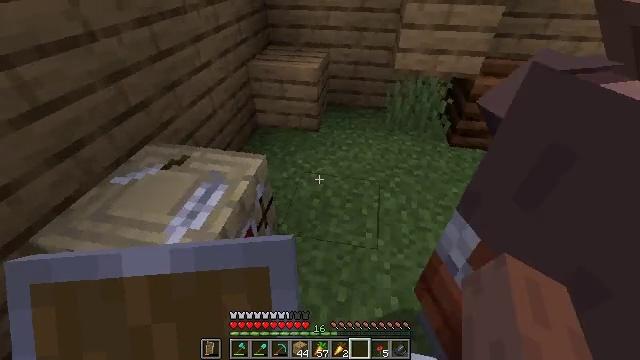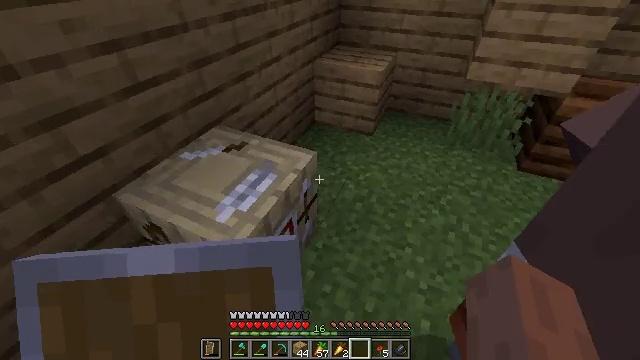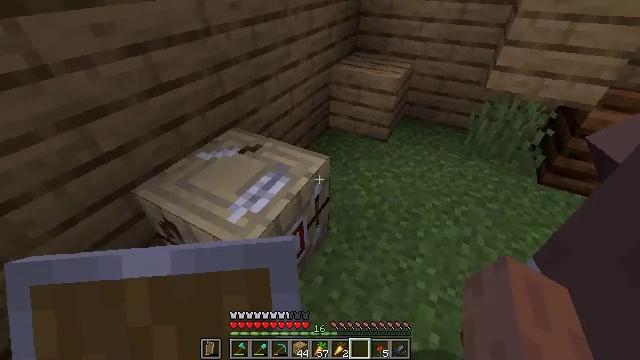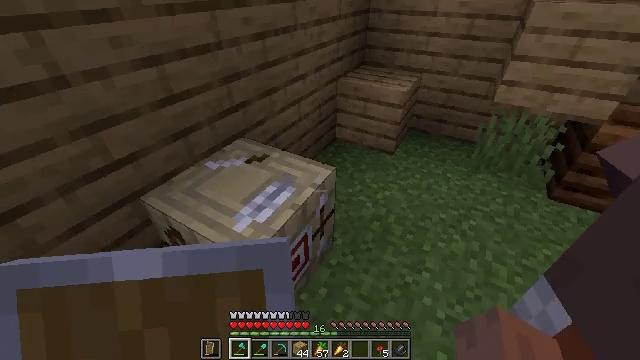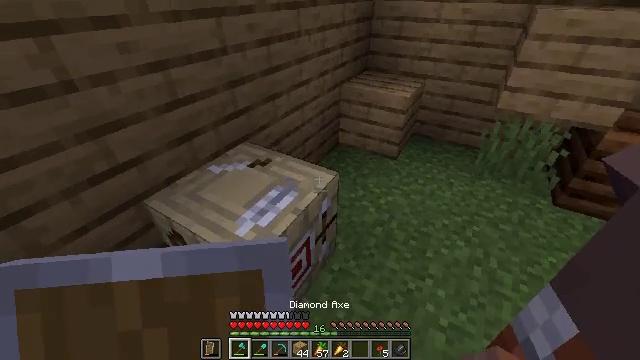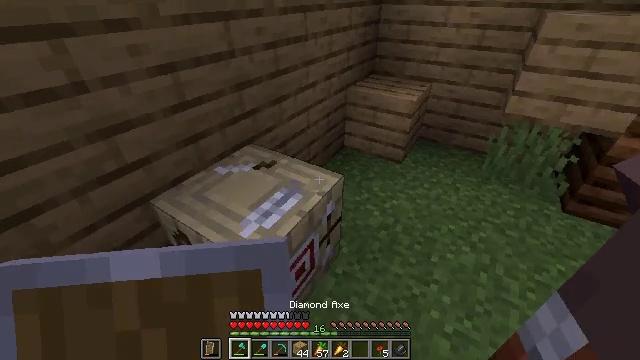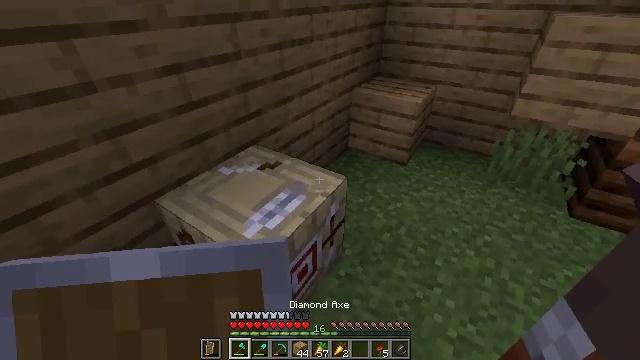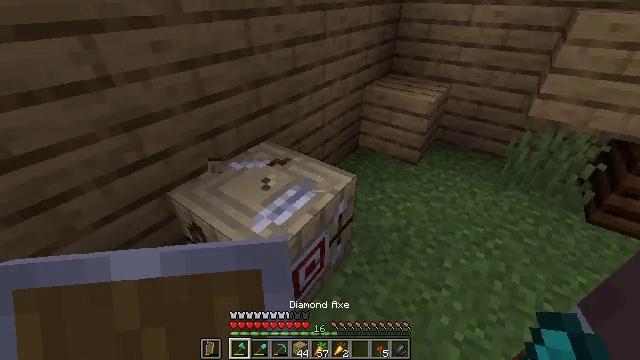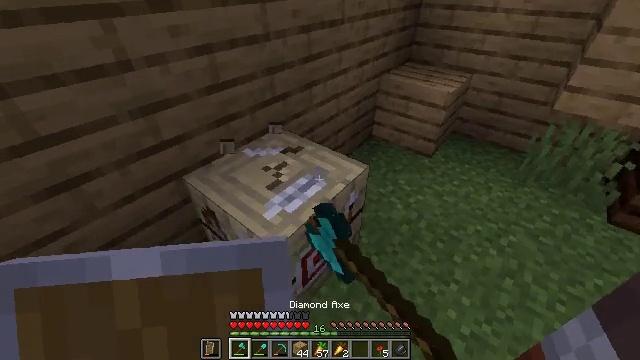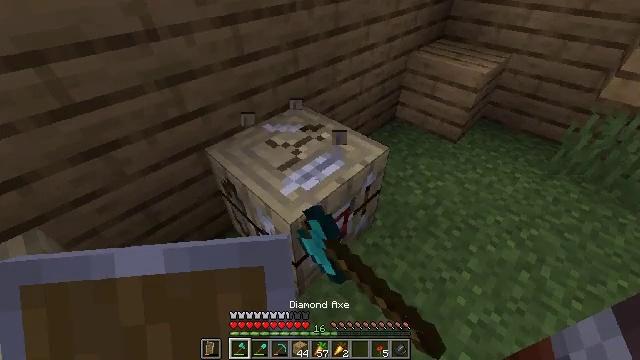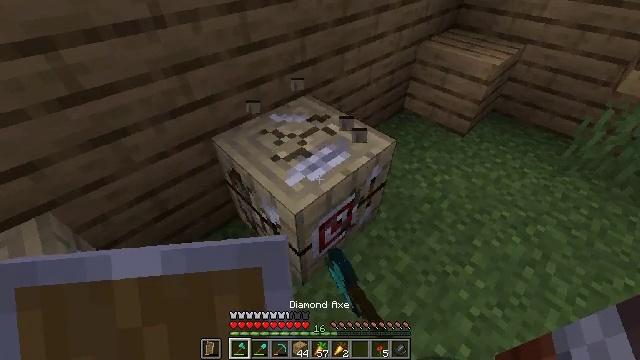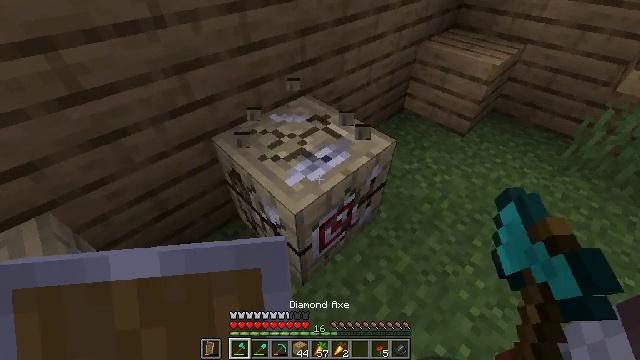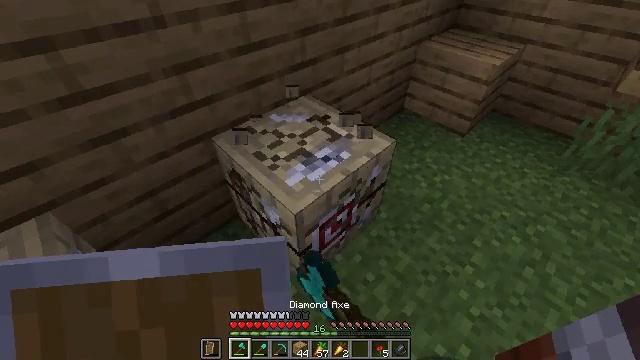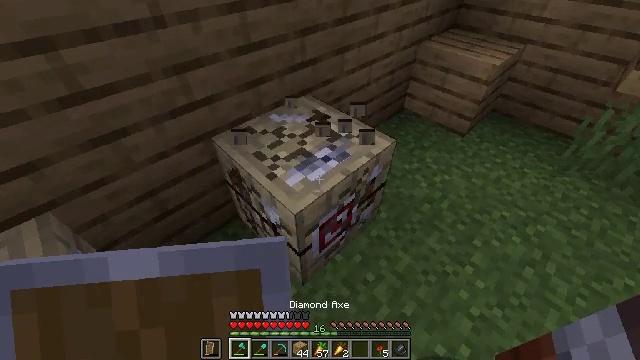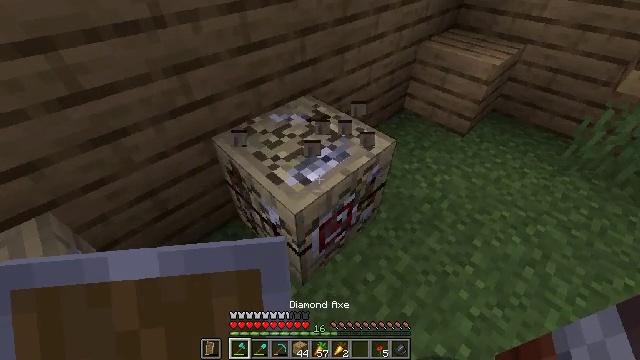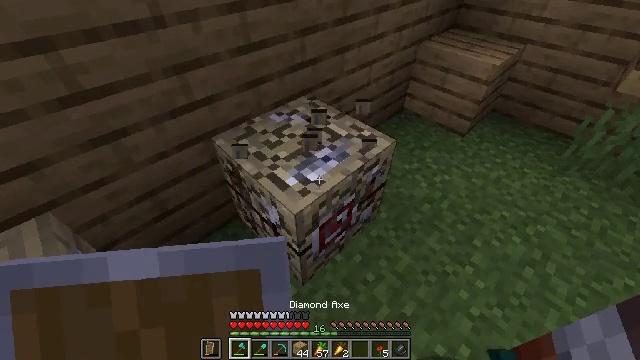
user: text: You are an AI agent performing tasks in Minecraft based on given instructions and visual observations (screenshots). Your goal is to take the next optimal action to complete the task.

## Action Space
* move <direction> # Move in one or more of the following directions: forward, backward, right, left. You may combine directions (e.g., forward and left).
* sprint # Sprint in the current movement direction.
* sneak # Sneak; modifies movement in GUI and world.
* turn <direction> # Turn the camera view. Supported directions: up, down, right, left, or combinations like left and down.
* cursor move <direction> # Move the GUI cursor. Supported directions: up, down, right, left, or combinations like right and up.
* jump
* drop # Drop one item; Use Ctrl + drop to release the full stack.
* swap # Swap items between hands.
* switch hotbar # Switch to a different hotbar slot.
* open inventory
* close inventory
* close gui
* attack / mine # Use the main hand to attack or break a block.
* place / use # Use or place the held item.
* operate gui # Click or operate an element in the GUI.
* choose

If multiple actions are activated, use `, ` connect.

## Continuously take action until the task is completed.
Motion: motion action
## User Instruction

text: Mine block fletching table.
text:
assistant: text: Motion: turn left
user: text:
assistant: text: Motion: turn left and up
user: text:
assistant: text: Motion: turn left and up, switch to hotbar 1
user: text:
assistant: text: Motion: turn up, switch to hotbar 1
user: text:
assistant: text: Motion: turn left
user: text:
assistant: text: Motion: turn left
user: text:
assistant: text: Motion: turn left, attack / mine
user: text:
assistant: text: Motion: turn left and down, attack / mine
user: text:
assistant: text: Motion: turn left and down, attack / mine
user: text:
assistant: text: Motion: turn left and down, attack / mine
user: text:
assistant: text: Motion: attack / mine
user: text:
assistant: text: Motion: attack / mine
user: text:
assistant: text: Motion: attack / mine
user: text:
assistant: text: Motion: attack / mine
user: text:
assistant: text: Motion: attack / mine
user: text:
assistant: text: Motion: attack / mine
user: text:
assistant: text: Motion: attack / mine
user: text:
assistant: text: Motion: attack / mine
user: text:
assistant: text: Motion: attack / mine
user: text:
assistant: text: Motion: move back, turn right and up
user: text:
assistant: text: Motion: move back, turn right and up
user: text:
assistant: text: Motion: move back, turn right and up
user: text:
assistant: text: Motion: move back, turn right and up, jump
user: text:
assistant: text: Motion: move back and move left, turn right and up, jump
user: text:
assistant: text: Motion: move back and move left, turn right and up, jump
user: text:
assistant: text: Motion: move back and move left, turn right and up, jump
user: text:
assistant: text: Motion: move back and move left, turn right
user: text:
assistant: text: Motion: move back and move left, turn right
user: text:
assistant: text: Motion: move back and move left, turn right
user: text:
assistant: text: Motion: move back and move left, turn right